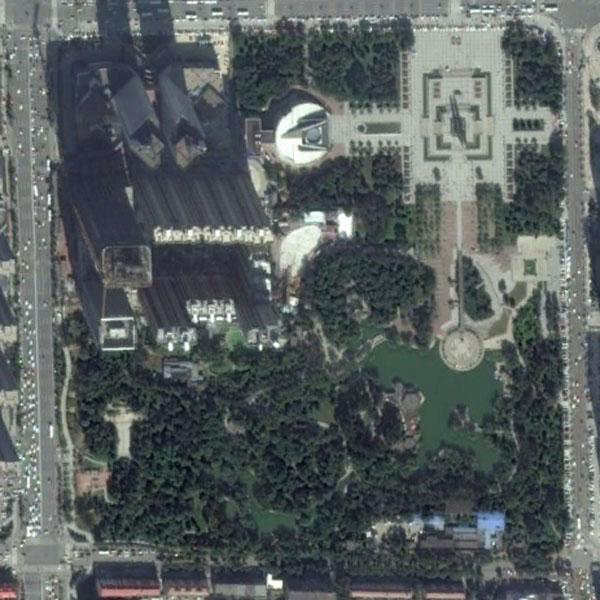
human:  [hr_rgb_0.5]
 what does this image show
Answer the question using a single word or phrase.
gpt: park